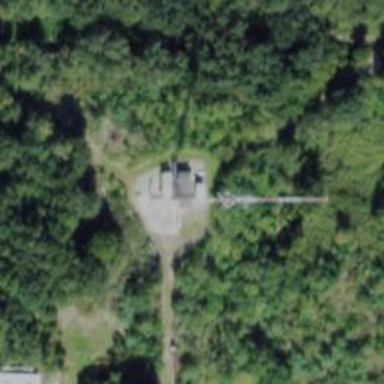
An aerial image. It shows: Mast tower used for communication.